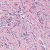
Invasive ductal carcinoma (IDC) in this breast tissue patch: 1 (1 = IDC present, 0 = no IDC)